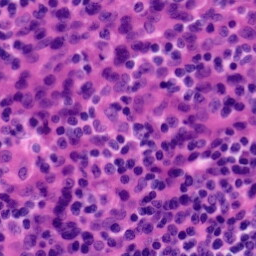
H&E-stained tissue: Tonsil